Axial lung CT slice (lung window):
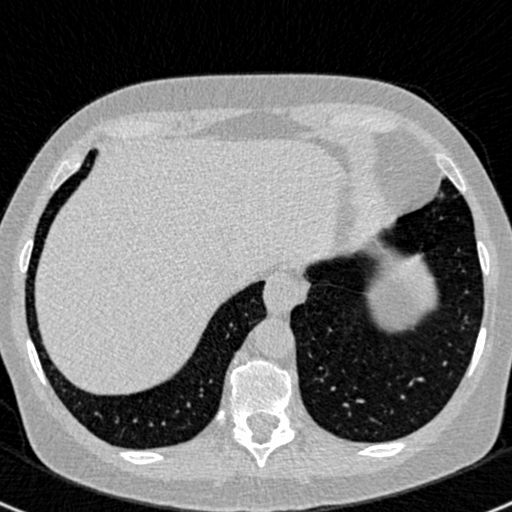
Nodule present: no